Question: I use Asterisk 11 and try to change ringing timeout in MySQL realtime extention. It takes only 7~10 seconds to hangup automatically. I checked extension and it was like this.
here is a screeshot of extension table in asteriskrealtime mysql database.

'''
SIP/<PHONE>,60
'''
I changed this one to
'''
SIP/<PHONE>,300
'''
However, there was no change. How can I extend ringing timeout to 60 seconds?
(I use realtime database)
'''
[general]
[globals]
;
[from-sip]
switch =>Realtime
'''
'''
== Using SIP RTP CoS mark 5
-- Executing [2000@from-sip:1] Dial("SIP/1000-<PHONE>", "SIP/2000,30")
== Using SIP RTP CoS mark 5
-- Called SIP/2000
-- SIP/2000-<PHONE> is ringing
-- Got SIP response 486 "Busy here" back from 14.63.12.134:5060
-- SIP/2000-<PHONE> is busy
== Everyone is busy/congested at this time (1:1/0/0)
-- Executing [2000@from-sip:2] Answer("SIP/1000-<PHONE>", "2000@from-sip")
> 0x7fe6fc01bc00 -- Probation passed - setting RTP source address to 223.62.180.115:47204
-- Executing [2000@from-sip:3] hangup("SIP/1000-<PHONE>", "")
== Spawn extension (from-sip, 2000, 3) exited non-zero on 'SIP/1000-<PHONE>'
'''
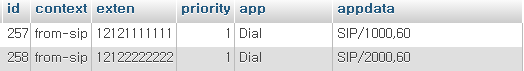
Answer: It was softphone application problem. I changed it to 60 seconds and it is working fine now.. SIP/1000,60 was right.